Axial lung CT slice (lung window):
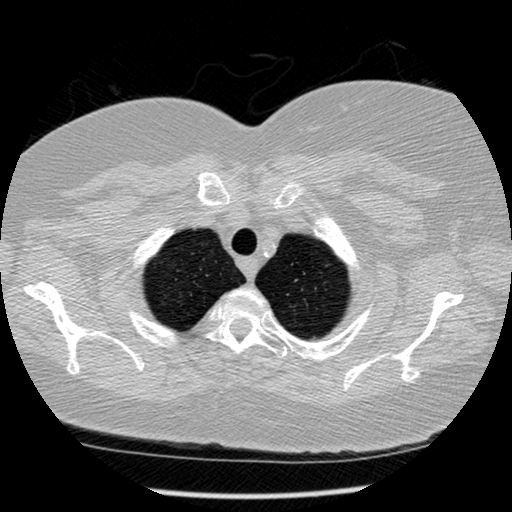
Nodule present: no